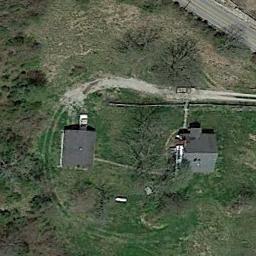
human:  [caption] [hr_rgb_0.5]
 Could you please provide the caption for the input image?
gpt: In a sparse residential area there are two gray houses surrounded by grass and a road .

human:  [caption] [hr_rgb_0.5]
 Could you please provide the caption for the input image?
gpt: There are three residential areas on the desert, Two of them with swimming pools .

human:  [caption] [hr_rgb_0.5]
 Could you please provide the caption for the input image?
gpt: The sparse residential is on the grass next to some trees .

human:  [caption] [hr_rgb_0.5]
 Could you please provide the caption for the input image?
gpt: There are two buildings of different shapes and sizes in the sparse residential .

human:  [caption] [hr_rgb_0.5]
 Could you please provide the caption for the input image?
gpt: A sparse residential area with two black building on the green meadow .